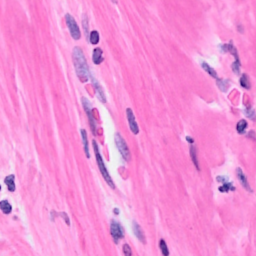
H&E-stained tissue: Breast